Question: Here I'm trying to make a QnA website. So here is the HTML code.
'''
<!DOCTYPE html>
<html>
<head>
<title>Questions</title>
</head>
<body>
<h1>Questions</h1>
<form action="questions.php" method="post" onsubmit='event.preventDefault() ;sendForm1("ask-question")' name="ask-question">
<h3>Ask a Question</h3>
<!--Adds textarea field to write a question-->
<textarea name="ask-question" rows=5 cols=25 id="your-question">Why do you want to draw art?</textarea><br>
<!--Submit button to send question to email and redirects to result.html without opening an email inbox. The problem is I have no idea how to make it send to my email.-->
<input type=submit value=Ask name=ask>
</form>
<a href="/">Go back home</a>
<br>
<p>No Questions available yet!</p>
<h2>Be the First to ask!</h2>
<h3>Type the question in the text box then click Ask</h3><a href="faq.html">or go to FAQ</a>
</body>
</html>
'''
Here i put some meanings about the code and you'll find out most problems but the main problem is I can't get the Submit button to work. Or some it just reloads the website.
Here is the preview of the code.

How can I fix this?
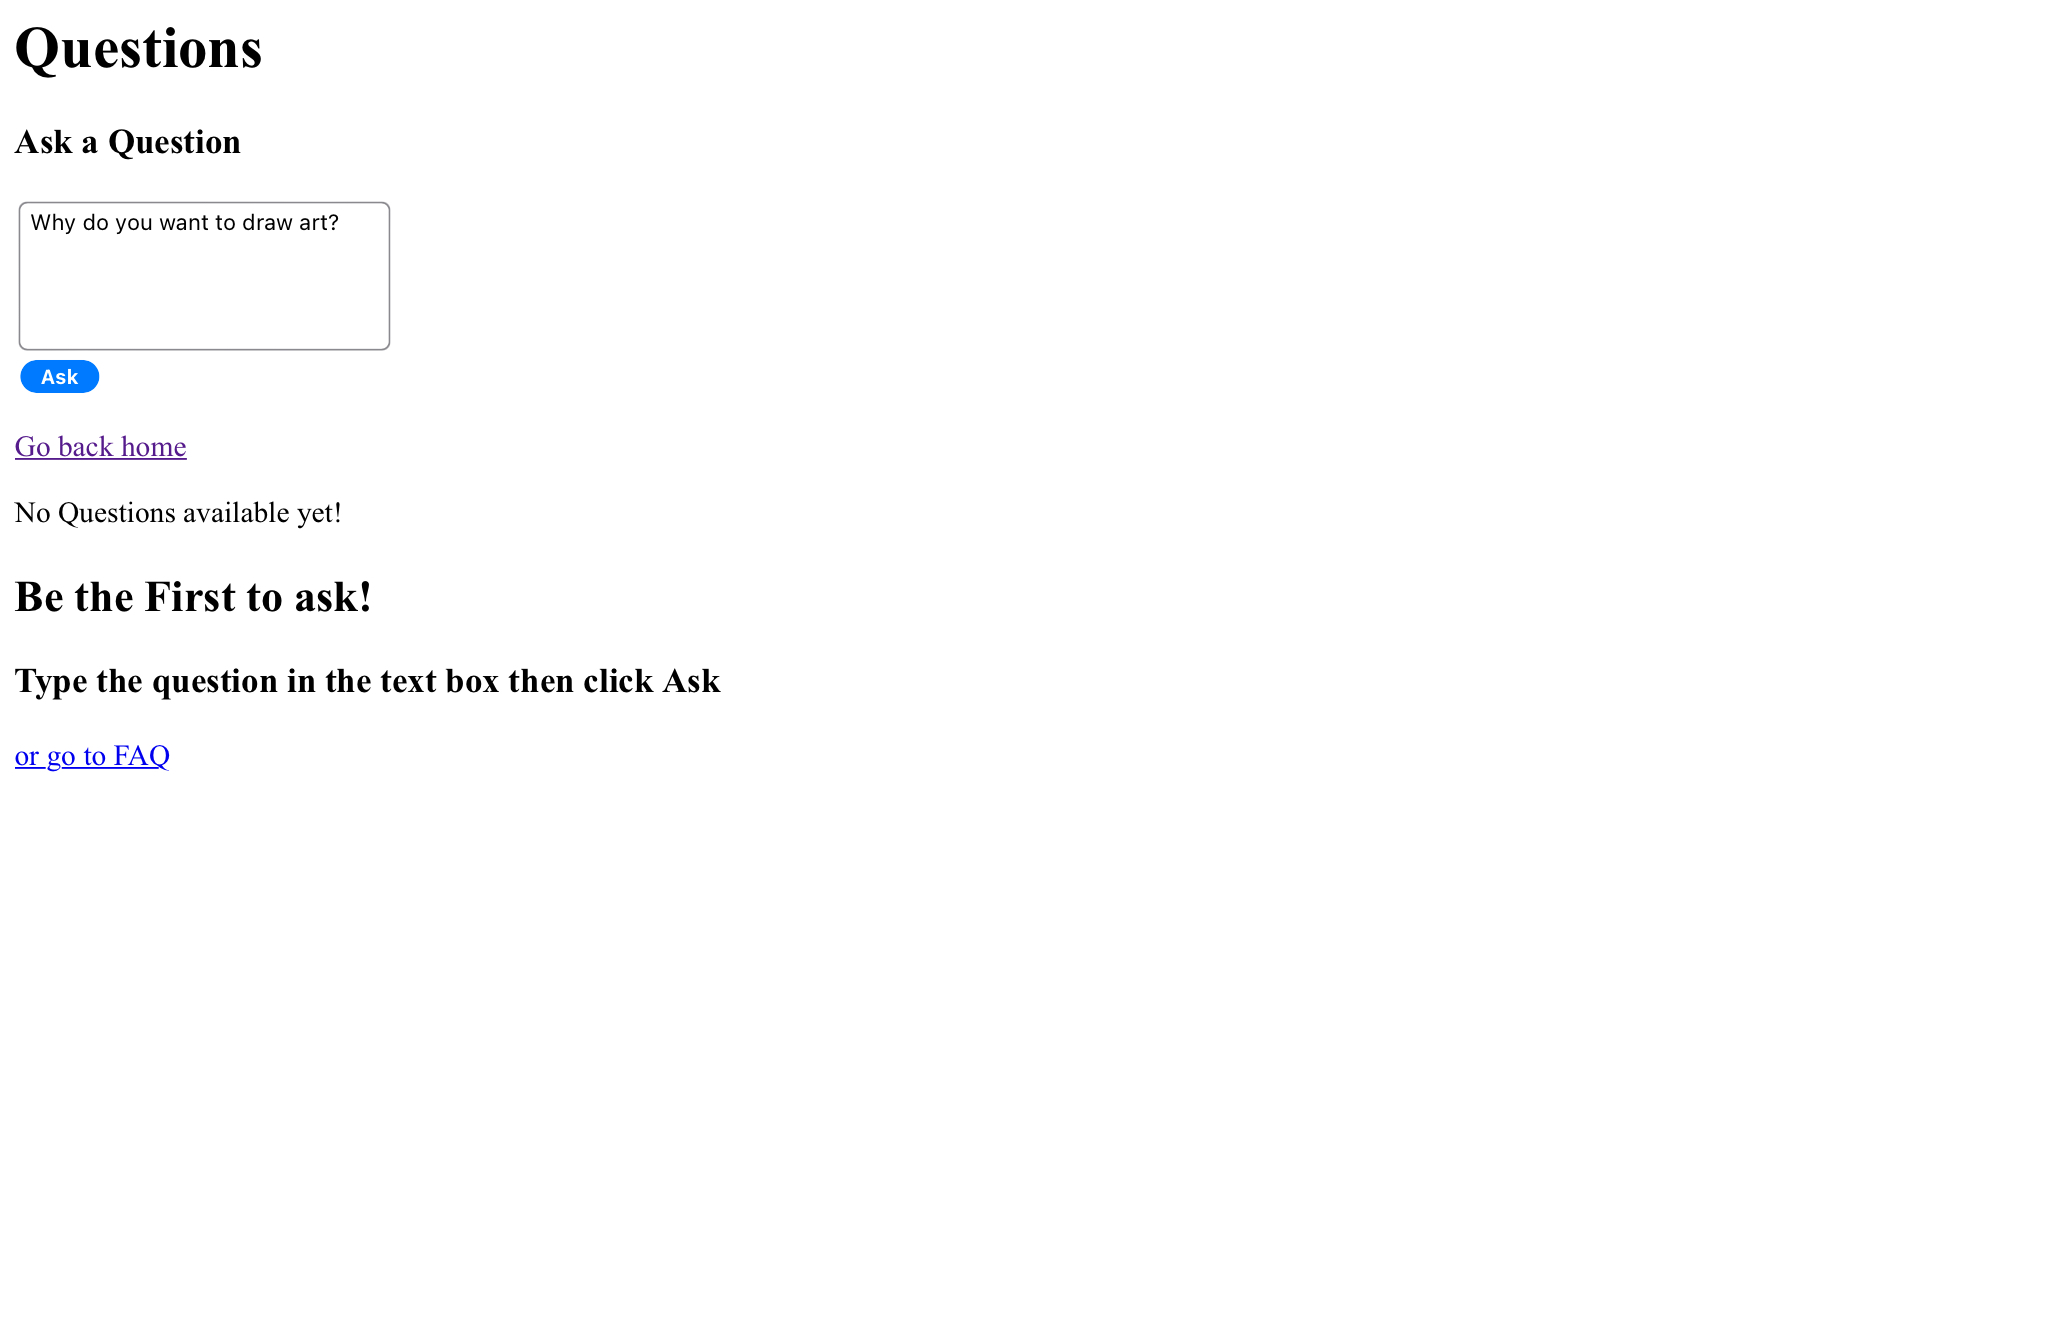
Answer: The code isn't working because you are using 'onsubmit = event.preventDefault()' which prevents the default behaviour of form submission. That's why you are not getting redirected to the 'result.html' page. Remove the 'event.preventDefault()' and this should be working